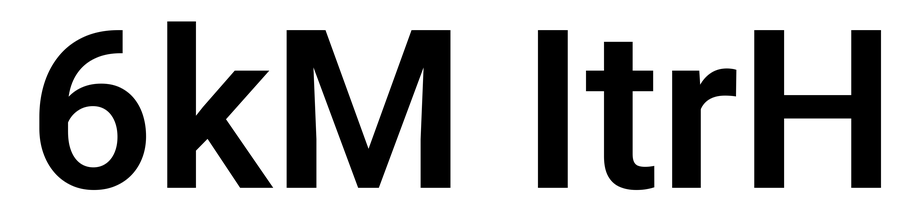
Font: Roboto_SemiBold